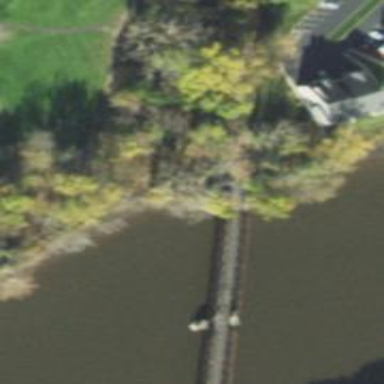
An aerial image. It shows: Bridge supported by abutments.